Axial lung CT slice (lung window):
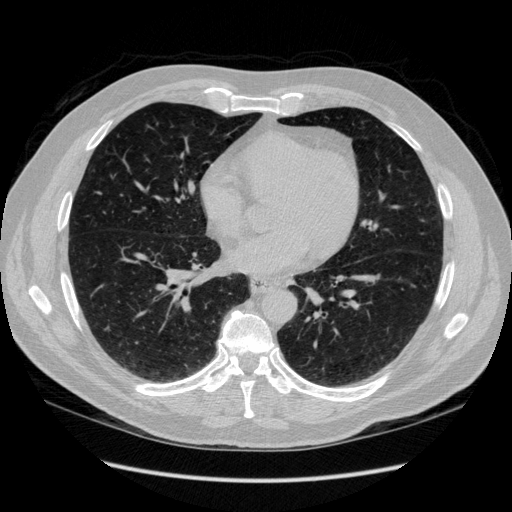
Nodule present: no